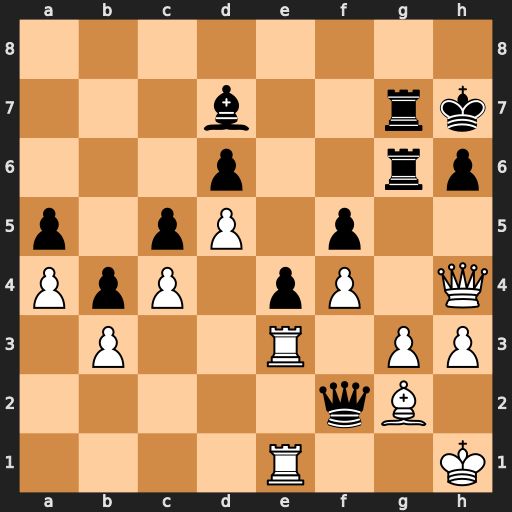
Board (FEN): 8/3b2rk/3p2rp/p1pP1p2/PpP1pP1Q/1P2R1PP/5qB1/4R2K
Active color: w
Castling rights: -
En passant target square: -
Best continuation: R1e2 Qxe2 Rxe2